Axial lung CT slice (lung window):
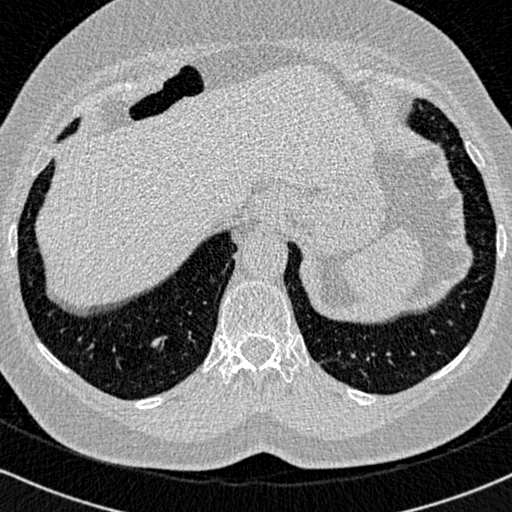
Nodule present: no